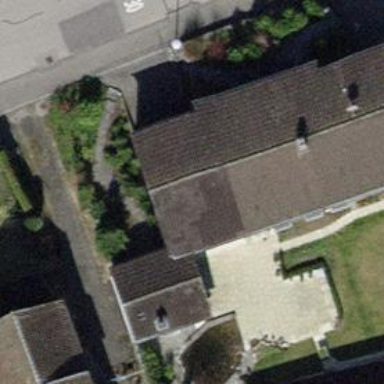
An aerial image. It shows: Detached building with gabled roof made of grey roof tiles.